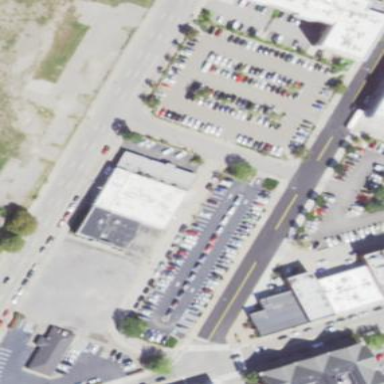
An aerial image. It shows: Commercial building.